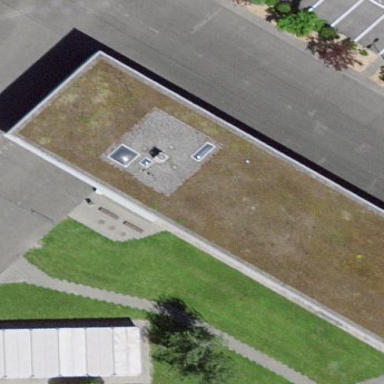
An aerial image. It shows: School building.